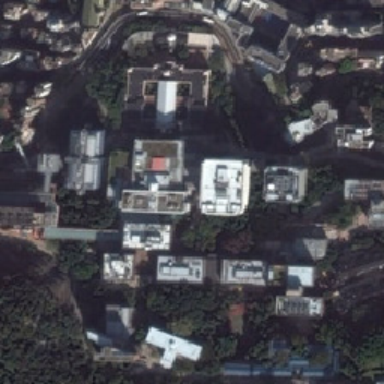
Many dark green trees and buildings .